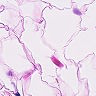
Metastatic tissue present: no